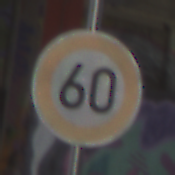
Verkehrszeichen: Geschwindigkeit60
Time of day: Midday
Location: Roofed (Special)
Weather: Overcast
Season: NotSpecified
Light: Natural